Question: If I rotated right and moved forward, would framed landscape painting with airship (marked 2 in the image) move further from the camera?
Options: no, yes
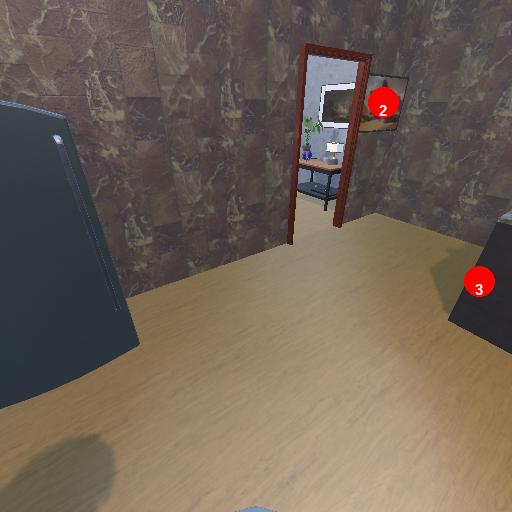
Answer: no